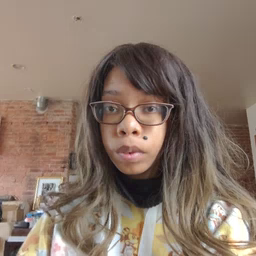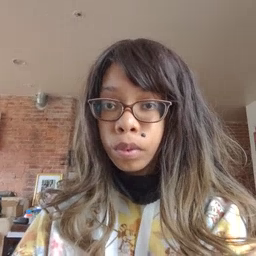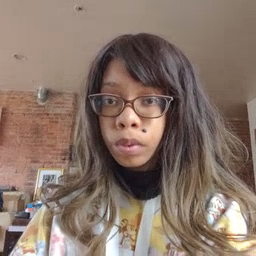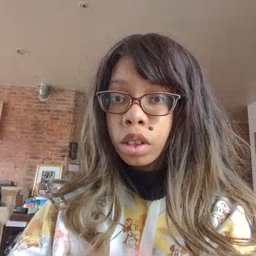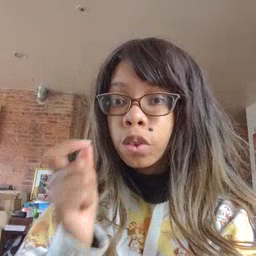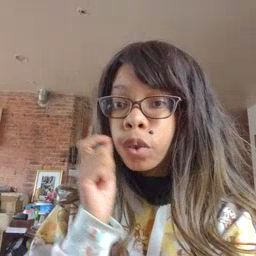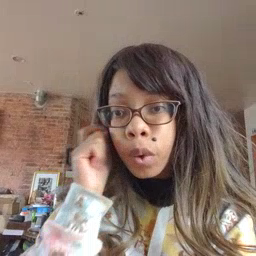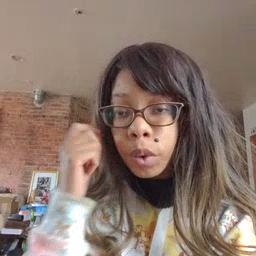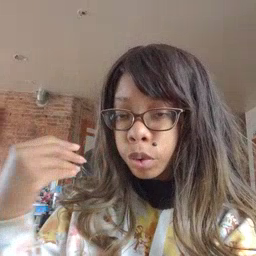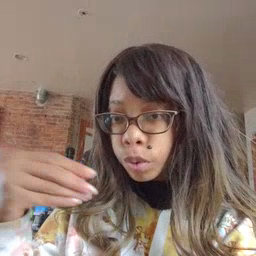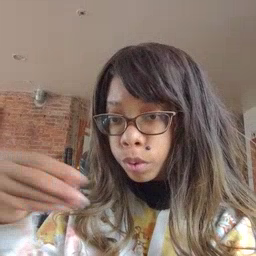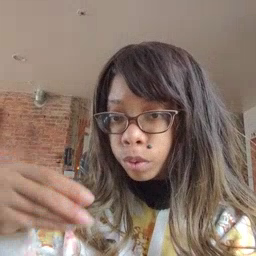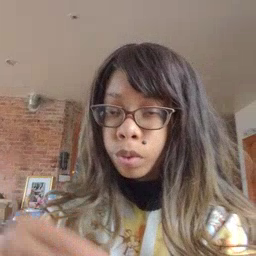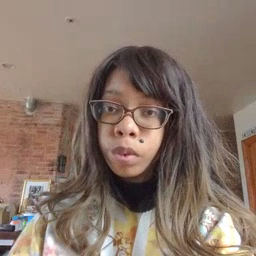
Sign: store